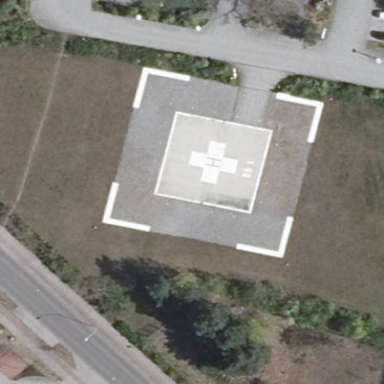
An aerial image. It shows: Image showing helipad at airport.